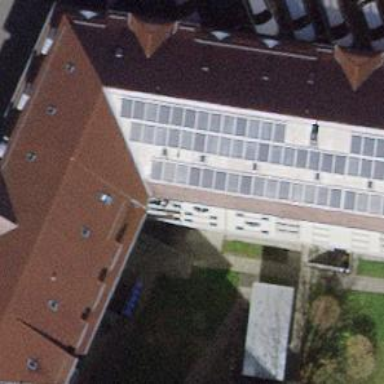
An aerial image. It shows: Solar power generator using photovoltaic panels.